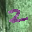
Label: 2